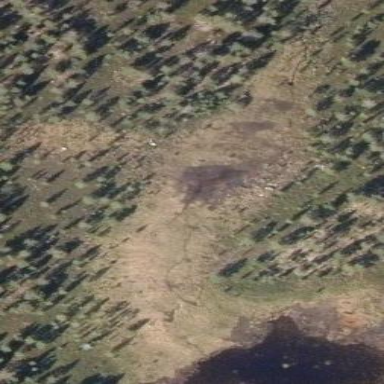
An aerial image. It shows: Bog wetland.